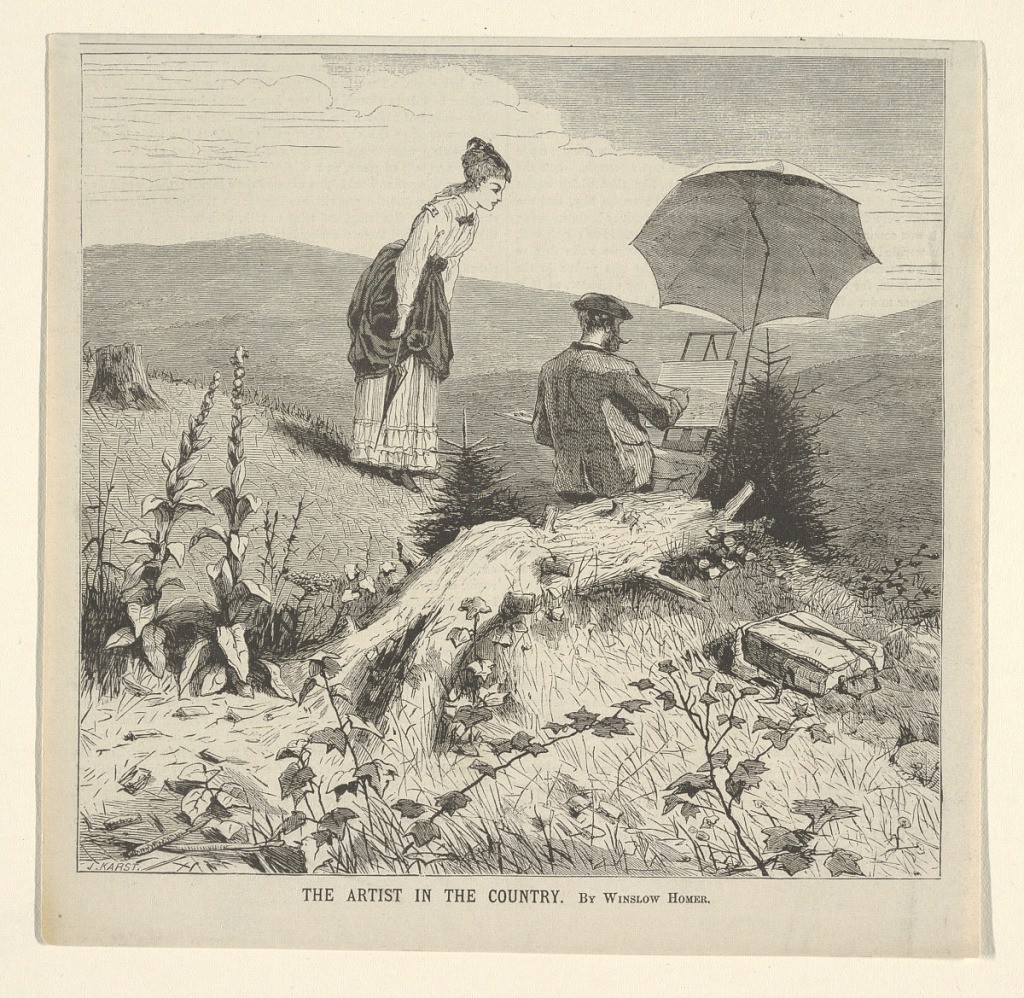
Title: The Artist in the Country, from Appletons' Journal of Literature, Science and Art, June 19, 1869, Cover
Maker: Winslow Homer, American, 1836–1910
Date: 1869
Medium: Wood engraving on white wove paper
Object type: Print
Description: Artist with porkpie hat and mustache sits on a camp stool at a portable easel under a white umbrella.  A knapsack in the right foreground is evidence of the overland trek required to reach such a remote site in the White Mountain wilderness.  Well-dressed young lady watches artist at work.